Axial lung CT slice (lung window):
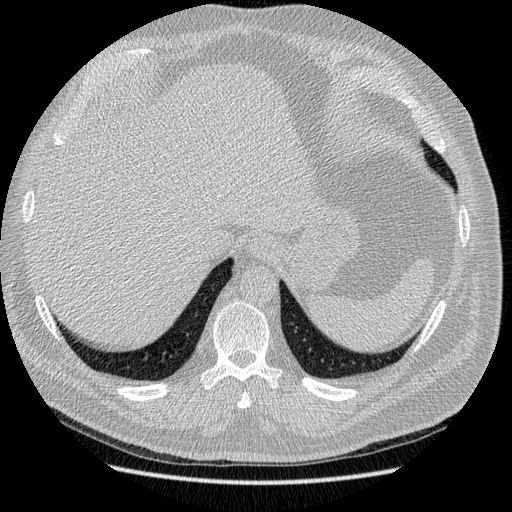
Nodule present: no